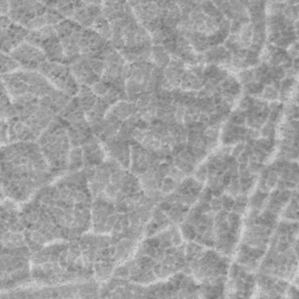
Label: frost